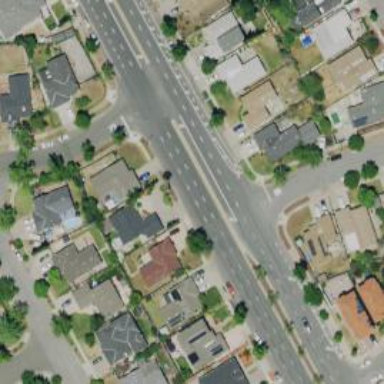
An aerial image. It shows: Primary highway surrounded by residential areas.